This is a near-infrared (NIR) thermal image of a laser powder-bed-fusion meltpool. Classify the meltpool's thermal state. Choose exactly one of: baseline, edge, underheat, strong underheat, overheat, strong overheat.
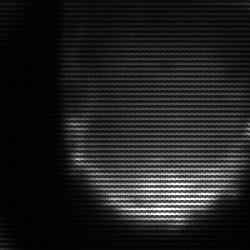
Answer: edge